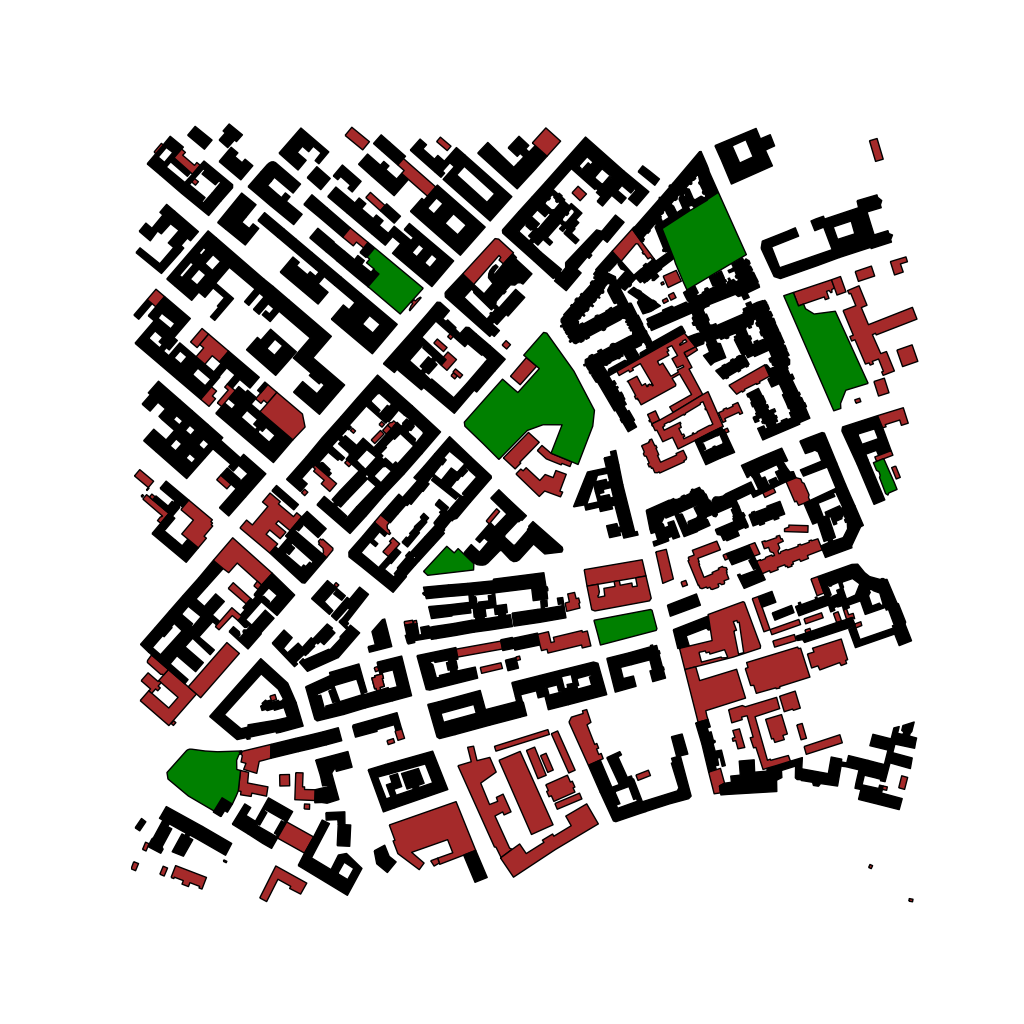
Tags: overhead vector_map, business, industrial, recreation, residential, historical, modern, soviet, high_rise, individual_rise, low_rise, medium_rise, density_1, Building, Facility, Park, 1.0 km²